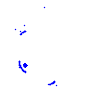
Particle: proton